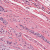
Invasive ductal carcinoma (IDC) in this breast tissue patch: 1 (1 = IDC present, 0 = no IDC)